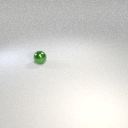
small green metal sphere